Question: I'm trying to configure Proguard, but I can't manage to get it working.
This is the error:

I've tried things like:
'''
-keep class com.android.auth.TwitterHandle.** { *; }
-keep class oauth.** { *; }
'''
Without any luck.
Anyways, I don't really think ignoring is the answer. Because that might mean something is broken.
Any tips?
Thanks!
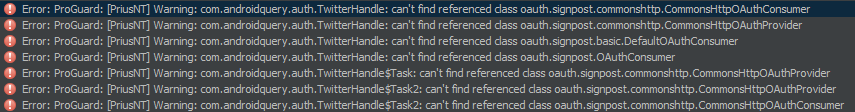
Answer: The warnings indicate that the AndroidQuery library depends on the OAuth library. Apparently, you're using the former library in your project, but the latter library is missing. You could add the missing library, but if your application is working fine without it in debug mode, you can just tell ProGuard to ignore the missing dependency. In this case:
'''
-dontwarn com.androidquery.auth.**
'''
or, to the same effect:
'''
-dontwarn oauth.signpost.**
'''
See the ProGuard manual > Troubleshooting > <URL>
(I am the developer of ProGuard)